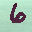
Label: 6